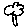
Label: tree